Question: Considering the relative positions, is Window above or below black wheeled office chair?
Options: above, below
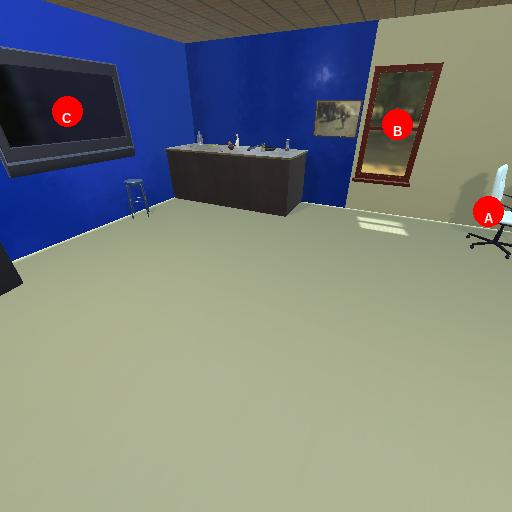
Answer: above